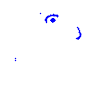
Particle: kaon